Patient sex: F
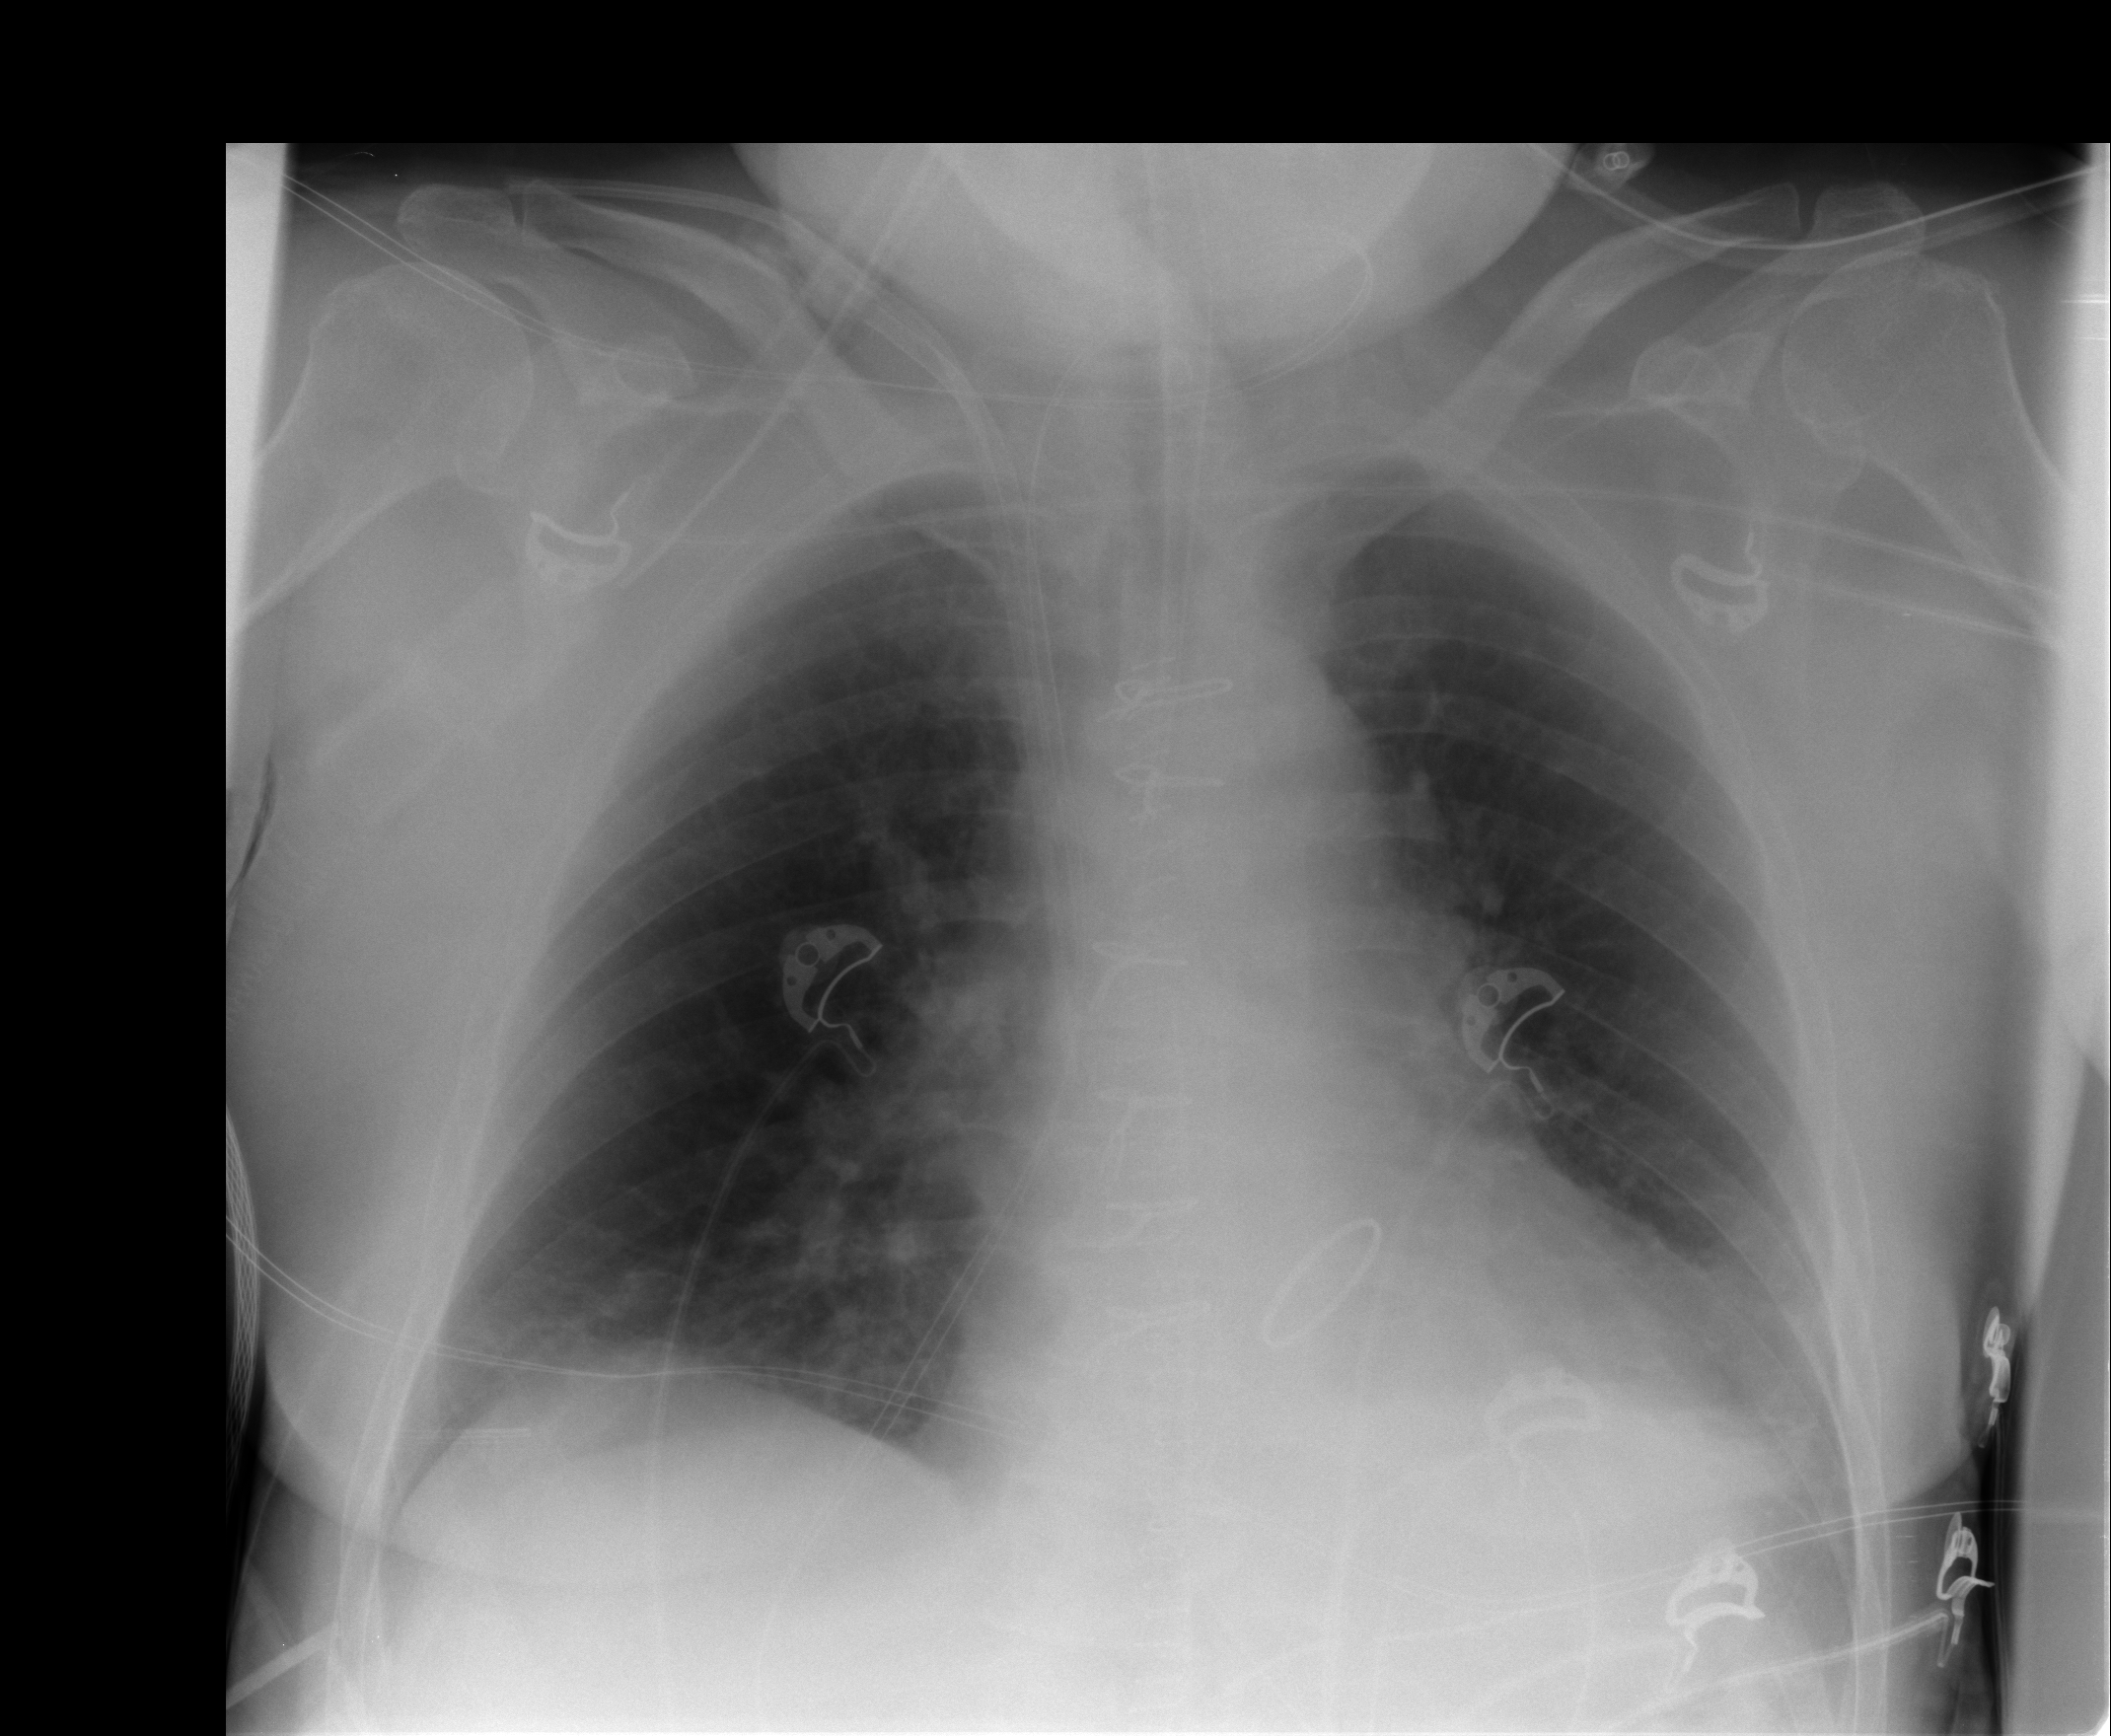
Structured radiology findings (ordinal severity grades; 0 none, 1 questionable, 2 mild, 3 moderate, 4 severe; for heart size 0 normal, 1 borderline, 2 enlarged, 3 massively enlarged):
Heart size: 0
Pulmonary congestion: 3
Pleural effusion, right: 0
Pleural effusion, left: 2
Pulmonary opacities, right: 0
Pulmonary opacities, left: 0
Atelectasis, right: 0
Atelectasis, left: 0